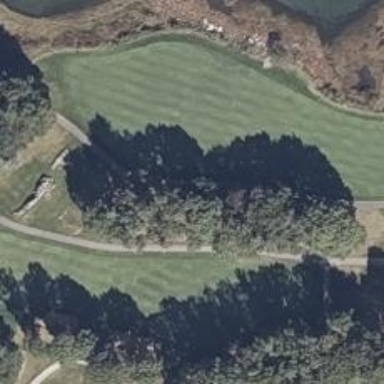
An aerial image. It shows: Service road used as golf cart path.